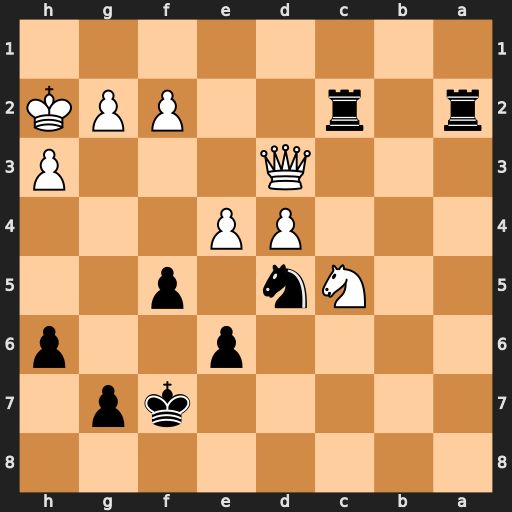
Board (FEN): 8/5kp1/4p2p/2Nn1p2/3PP3/3Q3P/r1r2PPK/8
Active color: b
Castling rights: -
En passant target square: -
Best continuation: Rxf2 exd5 Rxg2+